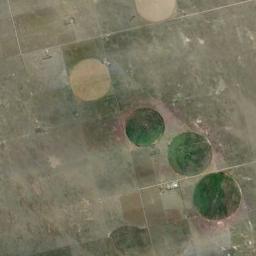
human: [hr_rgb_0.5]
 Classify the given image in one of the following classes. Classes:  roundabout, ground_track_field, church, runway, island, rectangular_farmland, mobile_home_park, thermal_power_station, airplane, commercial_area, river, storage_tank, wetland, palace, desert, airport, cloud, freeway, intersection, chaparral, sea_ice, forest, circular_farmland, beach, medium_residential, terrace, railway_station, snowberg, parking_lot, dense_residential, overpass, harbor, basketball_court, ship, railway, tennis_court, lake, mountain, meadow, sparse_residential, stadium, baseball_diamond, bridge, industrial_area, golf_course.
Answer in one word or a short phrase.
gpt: circular_farmland